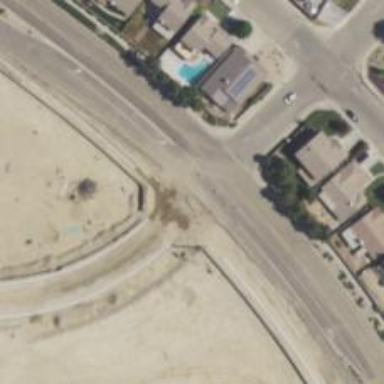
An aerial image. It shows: Tertiary road with separate sidewalk.